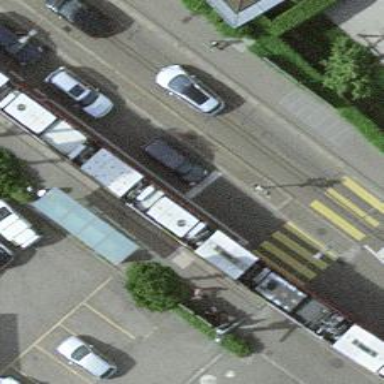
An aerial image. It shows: Tram stop with public transport connection.